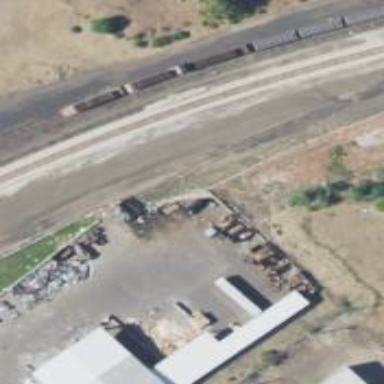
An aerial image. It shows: Railway siding with rails.